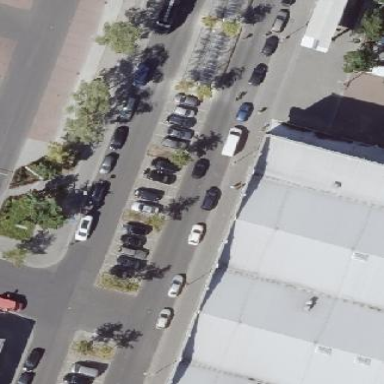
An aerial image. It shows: Parking area with sett surface.